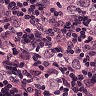
Metastatic tissue present: yes